Question: <URL>:

Here's what I have:
I know that I have to differentiate the number 1.1 from the rest of the text but I do not know how to do it correctly.
(remembering that I can not use the style tag and add any external file to define styles.)
'''
<ol style="width:90%;text-align:justify;">
<li>
<p> Lorem ipsum dolor sit amet, consectetur adipiscing elit. Nunc mattis ex urna, nec mattis mauris hendrerit et. Sed sed fringilla leo. In hac habitasse platea dictumst. In vitae hendrerit mi. Pellentesque venenatis diam sed arcu tincidunt viverra. In
hac habitasse platea dictumst.
<p style="padding-left:30px;"> 1.1 -
<div style: "padding-left:30px;"> Nulla facilisi. Lorem ipsum dolor sit amet, consectetur adipiscing elit. Nunc mattis ex urna, nec mattis mauris hendrerit et. Sed sed fringilla leo. In hac habitasse platea dictumst. In vitae hendrerit mi. Pellentesque venenatis diam sed arcu
tincidunt viverra. In hac habitasse platea dictumst. Nulla facilisi. </p>
</li>
</ol>
'''
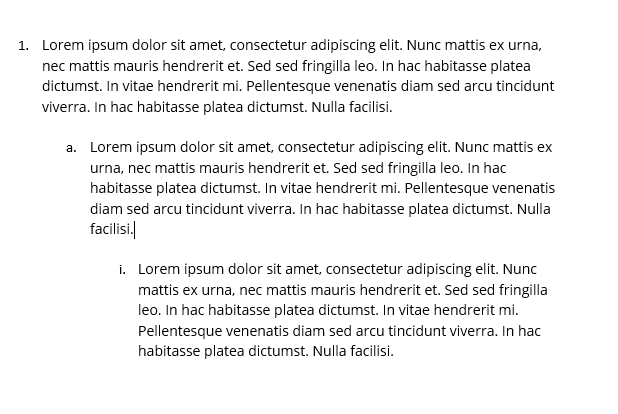
Answer: If you want to style a nested list, you should use a list for the structure.
<URL> are here to help you style it the way you want.
a quick example alike your screenshot:
'''
ol ol {
list-style-type: lower-alpha;
}
ol ol ol {
list-style-type: lower-roman;
}
ol[class] {
counter-reset: li;
width: 600px;
margin: auto;
text-align: justify;
}
ol[class]>li {
counter-increment: li;
}
ol[class]>li>ol>li>ol>li:before {
content: counter(li, lower-roman)'.';
position: absolute;
margin-left: -2em;
}
'''
'''
<ol class>
<li>
<p>Pellentesque habitant morbi tristique senectus et netus et malesuada fames ac turpis egestas. Vestibulum tortor quam, feugiat vitae, ultricies eget, tempor sit amet, ante. Donec eu libero sit amet quam egestas semper. Aenean ultricies mi vitae est.
Mauris placerat eleifend leo.</p>
<ol>
<li>
<p>Pellentesque habitant morbi tristique senectus et netus et malesuada fames ac turpis egestas. Vestibulum tortor quam, feugiat vitae, ultricies eget, tempor sit amet, ante. Donec eu libero sit amet quam egestas semper. Aenean ultricies mi vitae
est. Mauris placerat eleifend leo.</p>
<ol>
<li>
<p>Pellentesque habitant morbi tristique senectus et netus et malesuada fames ac turpis egestas. Vestibulum tortor quam, feugiat vitae, ultricies eget, tempor sit amet, ante. Donec eu libero sit amet quam egestas semper. Aenean ultricies mi vitae
est. Mauris placerat eleifend leo.</p>
</li>
<li>
<p>Pellentesque habitant morbi tristique senectus et netus et malesuada fames ac turpis egestas. Vestibulum tortor quam, feugiat vitae, ultricies eget, tempor sit amet, ante. Donec eu libero sit amet quam egestas semper. Aenean ultricies mi vitae
est. Mauris placerat eleifend leo.</p>
</li>
</ol>
</li>
</ol>
</li>
<li>
<p>Pellentesque habitant morbi tristique senectus et netus et malesuada fames ac turpis egestas. Vestibulum tortor quam, feugiat vitae, ultricies eget, tempor sit amet, ante. Donec eu libero sit amet quam egestas semper. Aenean ultricies mi vitae est.
Mauris placerat eleifend leo.</p>
<ol>
<li>
<p>Pellentesque habitant morbi tristique senectus et netus et malesuada fames ac turpis egestas. Vestibulum tortor quam, feugiat vitae, ultricies eget, tempor sit amet, ante. Donec eu libero sit amet quam egestas semper. Aenean ultricies mi vitae
est. Mauris placerat eleifend leo.</p>
<ol>
<li>
<p>Pellentesque habitant morbi tristique senectus et netus et malesuada fames ac turpis egestas. Vestibulum tortor quam, feugiat vitae, ultricies eget, tempor sit amet, ante. Donec eu libero sit amet quam egestas semper. Aenean ultricies mi vitae
est. Mauris placerat eleifend leo.</p>
</li>
<li>
<p>Pellentesque habitant morbi tristique senectus et netus et malesuada fames ac turpis egestas. Vestibulum tortor quam, feugiat vitae, ultricies eget, tempor sit amet, ante. Donec eu libero sit amet quam egestas semper. Aenean ultricies mi vitae
est. Mauris placerat eleifend leo.</p>
</li>
</ol>
</li>
</ol>
</li>
</ol>
'''
, that you are better to use 'counter' from the second level instead and reset to 'none' 'list-style-type'. The demo is here to show you the use of list-style-type and how to use a counter turned into 'lower-roman'.
Example only with counter CSS incrementing sublevels such as 1., 1.1 , 1.1.1, 1.2, 1.2.1 ....
'''
ol {
list-style-type: none;
}
ol[class] {
counter-reset: li-0;
width: 600px;
margin: auto;
text-align: justify;
}
ol ol {
counter-reset: li-1;
}
ol ol ol {
counter-reset: li-2;
}
ol[class] > li {
counter-increment: li-0;
}
ol[class] > li > ol > li {
counter-increment: li-1;
}
ol[class] > li > ol > li > ol > li {
counter-increment: li-2;
}
li {
position:relative;
}
li:before {
margin-right:1em;
position:absolute;
right:100%;
}
ol[class] > li:before {
content: counter(li-0)".";
}
ol[class] > li> ol > li:before {
content: counter(li-0)"." counter(li-1);
}
ol[class] > li > ol li > ol > li:before {
content: counter(li-0)"." counter(li-1)"."counter(li-2);
}
ol {
color: tomato;
}
ol li p {
color: orange;
}
ol ol {
color: turquoise;
}
ol ol li p {
color: blue;
}
ol ol ol {
color: gray;
}
ol ol ol li p {
color: lightgray;
text-shadow: 0 0 0 black;
}
'''
'''
<ol class>
<li>
<p>Pellentesque habitant morbi tristique senectus et netus et malesuada fames ac turpis egestas. Vestibulum tortor quam, feugiat vitae, ultricies eget, tempor sit amet, ante. Donec eu libero sit amet quam egestas semper. Aenean ultricies mi vitae est.
Mauris placerat eleifend leo.</p>
<ol>
<li>
<p>Pellentesque habitant morbi tristique senectus et netus et malesuada fames ac turpis egestas. Vestibulum tortor quam, feugiat vitae, ultricies eget, tempor sit amet, ante. Donec eu libero sit amet quam egestas semper. Aenean ultricies mi vitae
est. Mauris placerat eleifend leo.</p>
<ol>
<li>
<p>Pellentesque habitant morbi tristique senectus et netus et malesuada fames ac turpis egestas. Vestibulum tortor quam, feugiat vitae, ultricies eget, tempor sit amet, ante. Donec eu libero sit amet quam egestas semper. Aenean ultricies mi vitae
est. Mauris placerat eleifend leo.</p>
</li>
<li>
<p>Pellentesque habitant morbi tristique senectus et netus et malesuada fames ac turpis egestas. Vestibulum tortor quam, feugiat vitae, ultricies eget, tempor sit amet, ante. Donec eu libero sit amet quam egestas semper. Aenean ultricies mi vitae
est. Mauris placerat eleifend leo.</p>
</li>
</ol>
</li>
</ol>
</li>
<li>
<p>Pellentesque habitant morbi tristique senectus et netus et malesuada fames ac turpis egestas. Vestibulum tortor quam, feugiat vitae, ultricies eget, tempor sit amet, ante. Donec eu libero sit amet quam egestas semper. Aenean ultricies mi vitae est.
Mauris placerat eleifend leo.</p>
<ol>
<li>
<p>Pellentesque habitant morbi tristique senectus et netus et malesuada fames ac turpis egestas. Vestibulum tortor quam, feugiat vitae, ultricies eget, tempor sit amet, ante. Donec eu libero sit amet quam egestas semper. Aenean ultricies mi vitae
est. Mauris placerat eleifend leo.</p>
<ol>
<li>
<p>Pellentesque habitant morbi tristique senectus et netus et malesuada fames ac turpis egestas. Vestibulum tortor quam, feugiat vitae, ultricies eget, tempor sit amet, ante. Donec eu libero sit amet quam egestas semper. Aenean ultricies mi vitae
est. Mauris placerat eleifend leo.</p>
</li>
<li>
<p>Pellentesque habitant morbi tristique senectus et netus et malesuada fames ac turpis egestas. Vestibulum tortor quam, feugiat vitae, ultricies eget, tempor sit amet, ante. Donec eu libero sit amet quam egestas semper. Aenean ultricies mi vitae
est. Mauris placerat eleifend leo.</p>
</li>
</ol>
</li>
</ol>
</li>
</ol>
'''
Here is a codepen to play with and test other settings : <URL>